Question: I'm trying to learn how to run a Spring MVC project on a server (still very new at this), and I'm getting an http 404 error.. I'm using Eclipse Luna 4.4.1, Java 7, Spring 4.1.4 and Pivotal tc server 3.0.2 on a Windows 7 machine. Before I go further, let me say that I get the same 404 error when creating a simple practice project using Tomcat 7, so I think the problem is somewhere in my configuration of the servers (both in tc server and in Tomcat). Here is a screenshot showing my project directory, the servers I've tried running, and the error page:
The program code seems fine. When I run my HomeControllerTest (which I've basically gotten from the new 4th edition of Spring in Action by Craig Walls), it compiles and passes. Where else do I need to look to troubleshoot this problem?
'
package com.kwalker.practicewellness;
'''
import org.junit.Test;
import org.springframework.test.web.servlet.MockMvc;
import static org.springframework.test.web.servlet.setup.MockMvcBuilders.*;
import static org.springframework.test.web.servlet.request.MockMvcRequestBuilders.*;
import static org.springframework.test.web.servlet.result.MockMvcResultMatchers.*;
import com.kwalker.practicewellness.web.HomeController;
public class HomeControllerTest {
@Test
public void testHomePage() throws Exception {
HomeController controller = new HomeController();
MockMvc mockMvc = standaloneSetup(controller).build();
mockMvc.perform(get("/")).andExpect(view().name("home"));
}
}
'''
'
Here is the HomeController class:
'''
package com.kwalker.practicewellness.web;
import org.springframework.stereotype.Controller;
import org.springframework.web.bind.annotation.RequestMapping;
import org.springframework.web.bind.annotation.RequestMethod;
@Controller
public class HomeController {
@RequestMapping(value="/", method=RequestMethod.GET)
public String home() {
return "home";
}
}
'''
Here is the WellnessWebAppInitializer:
'''
package com.kwalker.practicewellness.config;
import org.springframework.web.servlet.support.AbstractAnnotationConfigDispatcherServletInitializer;
public class WellnessWebAppInitializer extends
AbstractAnnotationConfigDispatcherServletInitializer {
@Override
protected Class<?>[] getRootConfigClasses() {
return new Class<?>[] { RootConfig.class };
}
@Override
protected Class<?>[] getServletConfigClasses() {
return new Class<?>[] { WebConfig.class };
}
@Override
protected String[] getServletMappings() {
return new String[] { "/" };
}
}
'''
Here is the RootConfig:
'''
package com.kwalker.practicewellness.config;
import org.springframework.context.annotation.ComponentScan;
import org.springframework.context.annotation.ComponentScan.Filter;
import org.springframework.context.annotation.Configuration;
import org.springframework.context.annotation.FilterType;
import org.springframework.web.servlet.config.annotation.EnableWebMvc;
@Configuration
@ComponentScan(basePackages={"practicewellness"},
excludeFilters={@Filter(type=FilterType.ANNOTATION, value=EnableWebMvc.class)})
public class RootConfig {
}
'''
Here is WebConfig:
'''
package com.kwalker.practicewellness.config;
import org.springframework.context.annotation.Bean;
import org.springframework.context.annotation.ComponentScan;
import org.springframework.context.annotation.Configuration;
import org.springframework.web.servlet.ViewResolver;
import org.springframework.web.servlet.config.annotation.DefaultServletHandlerConfigurer;
import org.springframework.web.servlet.config.annotation.EnableWebMvc;
import org.springframework.web.servlet.config.annotation.WebMvcConfigurerAdapter;
import org.springframework.web.servlet.view.InternalResourceViewResolver;
@Configuration
@EnableWebMvc
@ComponentScan("practicewellness.web")
public class WebConfig extends WebMvcConfigurerAdapter {
@Bean
public ViewResolver viewResolver() {
InternalResourceViewResolver resolver = new InternalResourceViewResolver();
resolver.setPrefix("/WEB-INF/views/");
resolver.setSuffix(".jsp");
resolver.setExposeContextBeansAsAttributes(true);
return resolver;
}
@Override
public void configureDefaultServletHandling(DefaultServletHandlerConfigurer configurer) {
configurer.enable();
}
}
'''
Here is the home.jsp page:
'''
<%@ taglib uri="http://java.sun.com/jsp/jstl/core" prefix="c" %>
<%@ page session="false" %>
<html>
<head>
<title>Welcome</title>
<link rel="stylesheet"
type="text/css"
href="<c:url value="/resources/style.css"/>">
</head>
<body>
<h1>
Welcome to Vital Potential!
</h1>
<P> The time on the server is ${serverTime}. </P>
</body>
</html>
'''
Here is the output from Maven build:
'''
[INFO] Scanning for projects...
[INFO]
[INFO] Using the builder org.apache.maven.lifecycle.internal.builder.singlethreaded.SingleThreadedBuilder with a thread count of 1
[INFO]
[INFO] ------------------------------------------------------------------------
[INFO] Building Practice Wellness 1.0.0-BUILD-SNAPSHOT
[INFO] ------------------------------------------------------------------------
[INFO]
[INFO] --- maven-resources-plugin:2.6:resources (default-resources) @ practicewellness ---
[WARNING] Using platform encoding (Cp1252 actually) to copy filtered resources, i.e. build is platform dependent!
[INFO] Copying 1 resource
[INFO]
[INFO] --- maven-compiler-plugin:3.2:compile (default-compile) @ practicewellness ---
[INFO] Nothing to compile - all classes are up to date
[INFO] ------------------------------------------------------------------------
[INFO] BUILD SUCCESS
[INFO] ------------------------------------------------------------------------
[INFO] Total time: 1.954 s
[INFO] Finished at: 2015-01-04T10:37:59-07:00
[INFO] Final Memory: 8M/115M
[INFO] ------------------------------------------------------------------------
'''
Here is the output on the Console: (only one WARNING, and it's the same warning they get on the training video I'm watching, which runs fine for them):
'''
Jan 04, 2015 10:42:37 AM org.apache.tomcat.util.digester.SetPropertiesRule begin
WARNING: [SetPropertiesRule]{Server/Service/Engine/Host/Context} Setting property 'source' to 'org.eclipse.jst.jee.server:Practice Wellness' did not find a matching property.
Jan 04, 2015 10:42:37 AM org.apache.catalina.startup.VersionLoggerListener log
INFO: Server version: Apache Tomcat/7.0.57
Jan 04, 2015 10:42:37 AM org.apache.catalina.startup.VersionLoggerListener log
INFO: Server built: Nov 3 2014 08:39:16 UTC
Jan 04, 2015 10:42:37 AM org.apache.catalina.startup.VersionLoggerListener log
INFO: Server number: 7.0.57.0
Jan 04, 2015 10:42:37 AM org.apache.catalina.startup.VersionLoggerListener log
INFO: OS Name: Windows 7
Jan 04, 2015 10:42:37 AM org.apache.catalina.startup.VersionLoggerListener log
INFO: OS Version: 6.1
Jan 04, 2015 10:42:37 AM org.apache.catalina.startup.VersionLoggerListener log
INFO: Architecture: amd64
Jan 04, 2015 10:42:37 AM org.apache.catalina.startup.VersionLoggerListener log
INFO: JAVA_HOME: C:\Program Files\Java\jdk1.7.0_71\jre
Jan 04, 2015 10:42:37 AM org.apache.catalina.startup.VersionLoggerListener log
INFO: JVM Version: 1.7.0_71-b14
Jan 04, 2015 10:42:37 AM org.apache.catalina.startup.VersionLoggerListener log
INFO: JVM Vendor: Oracle Corporation
Jan 04, 2015 10:42:37 AM org.apache.catalina.startup.VersionLoggerListener log
INFO: CATALINA_BASE: C:\Users\kyle\workspace\.metadata\.plugins\org.eclipse.wst.server.core\tmp2
Jan 04, 2015 10:42:37 AM org.apache.catalina.startup.VersionLoggerListener log
INFO: CATALINA_HOME: C:\Apache-Tomcat\apache-tomcat-7.0.57
Jan 04, 2015 10:42:37 AM org.apache.catalina.startup.VersionLoggerListener log
INFO: Command line argument: - Dcatalina.base=C:\Users\kyle\workspace\.metadata\.plugins\org.eclipse.wst.server.core\tmp2
Jan 04, 2015 10:42:37 AM org.apache.catalina.startup.VersionLoggerListener log
INFO: Command line argument: -Dcatalina.home=C:\Apache-Tomcat\apache-tomcat-7.0.57
Jan 04, 2015 10:42:37 AM org.apache.catalina.startup.VersionLoggerListener log
INFO: Command line argument: - Dwtp.deploy=C:\Users\kyle\workspace\.metadata\.plugins\org.eclipse.wst.server.core\tmp2\wtpwebapps
Jan 04, 2015 10:42:37 AM org.apache.catalina.startup.VersionLoggerListener log
INFO: Command line argument: -Djava.endorsed.dirs=C:\Apache-Tomcat\apache-tomcat-7.0.57\endorsed
Jan 04, 2015 10:42:37 AM org.apache.catalina.startup.VersionLoggerListener log
INFO: Command line argument: -Dfile.encoding=Cp1252
Jan 04, 2015 10:42:37 AM org.apache.catalina.core.AprLifecycleListener lifecycleEvent
INFO: The APR based Apache Tomcat Native library which allows optimal performance in production environments was not found on the java.library.path: C:\Program Files\Java\jdk1.7.0_71\bin;C:\Windows\Sun\Java\bin;C:\Windows\system32;C:\Windows;C:\ProgramData\Orac le\Java\javapath;C:\Program Files (x86)\HP SimplePass 2011\x64;C:\Program Files (x86)\HP SimplePass 2011\;;C:\Program Files\Broadcom\Broadcom 802.11\Driver;;C:\Program Files\Common Files\Microsoft Shared\Windows Live;C:\Program Files (x86)\Common Files\Microsoft Shared\Windows Live;C:\Windows\system32;C:\Windows;C:\Windows\System32\Wbem;C:\Windows\System32\WindowsPowerShell\v1.0\;C:\Program Files (x86)\Common Files\Roxio Shared\DLLShared\;C:\Program Files (x86)\Common Files\Roxio Shared\DLLShared\;C:\Program Files (x86)\Common Files\Roxio Shared\12.0\DLLShared\;C:\Program Files (x86)\Windows Live\Shared;C:\Program Files\WIDCOMM\Bluetooth Software\;C:\Program Files\WIDCOMM\Bluetooth Software\syswow64;C:\Program Files\Broadcom\WHL\;C:\Program Files\Broadcom\WHL\syswow64;C:\Program Files\Broadcom\WHL\SysWow64\;C:\Program Files\Broadcom\WHL\SysWow64\syswow64;C:\Program Files (x86)\Intel\Services\IPT\;C:\Program Files\Java\jdk1.8.0_25\bin;C:\Program Files\Gradle\Gradle- 2.0\gradle-2.2.1\bin;.
Jan 04, 2015 10:42:37 AM org.apache.coyote.AbstractProtocol init
INFO: Initializing ProtocolHandler ["http-bio-8080"]
Jan 04, 2015 10:42:37 AM org.apache.coyote.AbstractProtocol init
INFO: Initializing ProtocolHandler ["ajp-bio-8009"]
Jan 04, 2015 10:42:37 AM org.apache.catalina.startup.Catalina load
INFO: Initialization processed in 911 ms
Jan 04, 2015 10:42:38 AM org.apache.catalina.core.StandardService startInternal
INFO: Starting service Catalina
Jan 04, 2015 10:42:38 AM org.apache.catalina.core.StandardEngine startInternal
INFO: Starting Servlet Engine: Apache Tomcat/7.0.57
Jan 04, 2015 10:42:40 AM org.apache.catalina.core.ApplicationContext log
INFO: Spring WebApplicationInitializers detected on classpath: [com.kwalker.practicewellness.config.WellnessWebAppInitializer@4eda480b]
Jan 04, 2015 10:42:40 AM org.apache.catalina.core.ApplicationContext log
INFO: Initializing Spring root WebApplicationContext
INFO : org.springframework.web.context.ContextLoader - Root WebApplicationContext: initialization started
INFO : org.springframework.web.context.support.AnnotationConfigWebApplicationContext - Refreshing Root WebApplicationContext: startup date [Sun Jan 04 10:42:40 MST 2015]; root of context hierarchy
INFO : org.springframework.web.context.support.AnnotationConfigWebApplicationContext - Registering annotated classes: [class com.kwalker.practicewellness.config.RootConfig]
INFO : org.springframework.beans.factory.annotation.AutowiredAnnotationBeanPostProcessor - JSR-330 'javax.inject.Inject' annotation found and supported for autowiring
INFO : org.springframework.web.context.ContextLoader - Root WebApplicationContext: initialization completed in 524 ms
INFO : org.springframework.web.servlet.DispatcherServlet - FrameworkServlet 'dispatcher': initialization started
Jan 04, 2015 10:42:41 AM org.apache.catalina.core.ApplicationContext log
INFO: Initializing Spring FrameworkServlet 'dispatcher'
INFO : org.springframework.web.context.support.AnnotationConfigWebApplicationContext - Refreshing WebApplicationContext for namespace 'dispatcher-servlet': startup date [Sun Jan 04 10:42:41 MST 2015]; parent: Root WebApplicationContext
INFO : org.springframework.web.context.support.AnnotationConfigWebApplicationContext - Registering annotated classes: [class com.kwalker.practicewellness.config.WebConfig]
INFO : org.springframework.beans.factory.annotation.AutowiredAnnotationBeanPostProcessor - JSR-330 'javax.inject.Inject' annotation found and supported for autowiring
INFO : org.springframework.web.servlet.handler.SimpleUrlHandlerMapping - Mapped URL path [/**] onto handler of type [class org.springframework.web.servlet.resource.DefaultServletHttpRequestHandler]
INFO : org.springframework.web.servlet.mvc.method.annotation.RequestMappingHandlerAdapter - Looking for @ControllerAdvice: WebApplicationContext for namespace 'dispatcher-servlet': startup date [Sun Jan 04 10:42:41 MST 2015]; parent: Root WebApplicationContext
INFO : org.springframework.web.servlet.DispatcherServlet - FrameworkServlet 'dispatcher': initialization completed in 1029 ms
Jan 04, 2015 10:42:42 AM org.apache.coyote.AbstractProtocol start
INFO: Starting ProtocolHandler ["http-bio-8080"]
Jan 04, 2015 10:42:42 AM org.apache.coyote.AbstractProtocol start
INFO: Starting ProtocolHandler ["ajp-bio-8009"]
Jan 04, 2015 10:42:42 AM org.apache.catalina.startup.Catalina start
INFO: Server startup in 4348 ms
'''
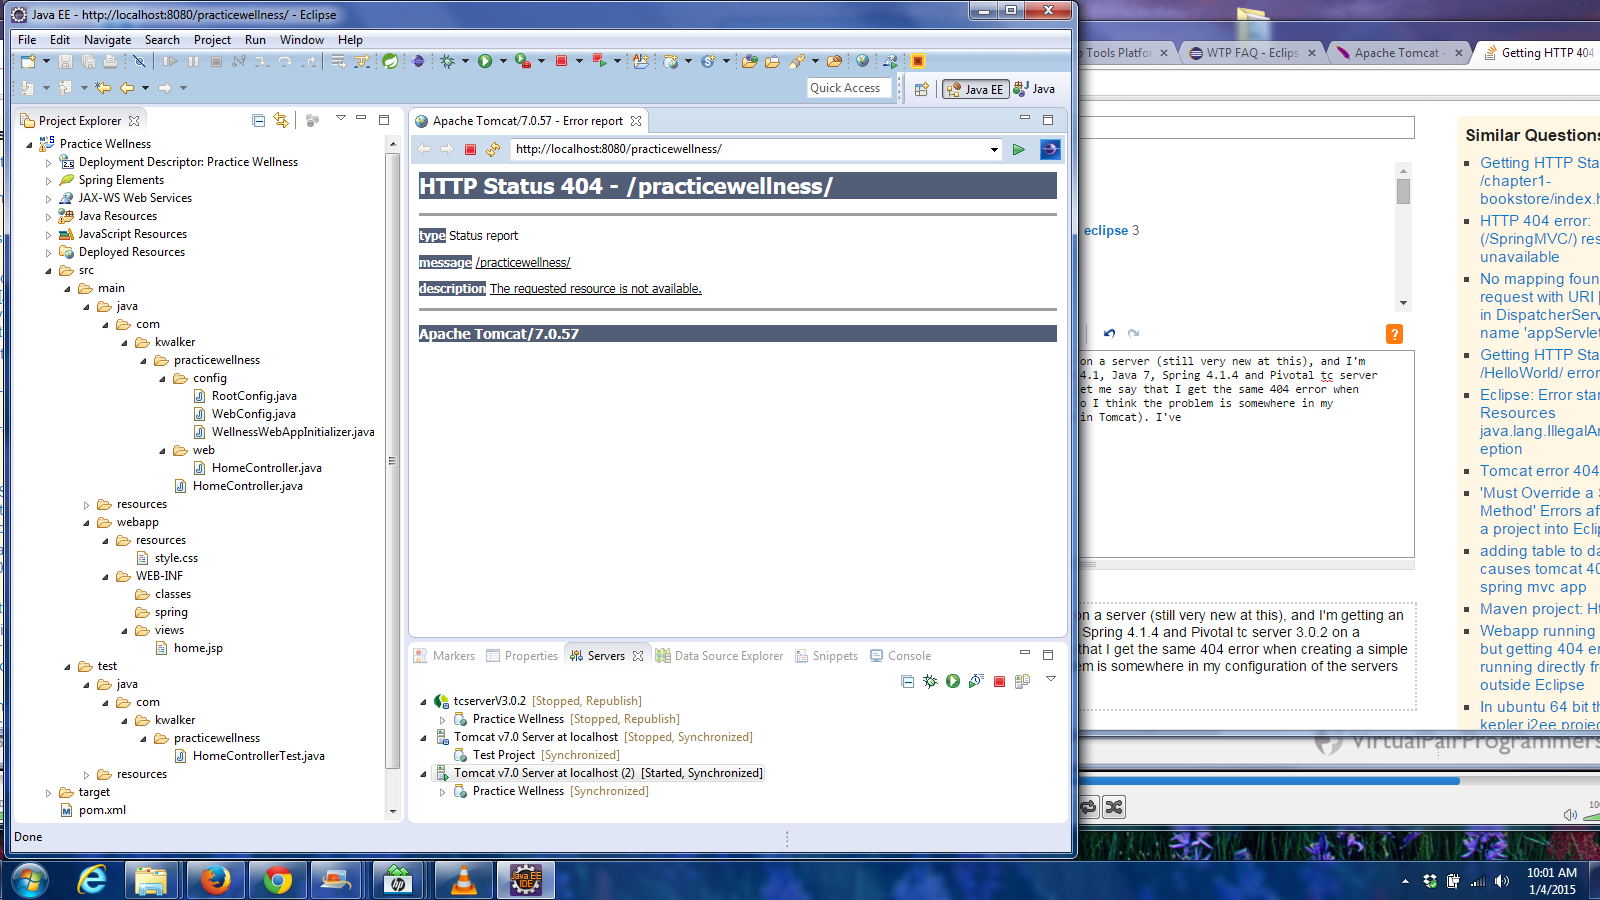
Answer: It looks like in all your config you're using the '@ComponentScan' incorrectly - the base package name is missing the 'com.kwalker.' part - my guess is that the component scan isn't picking up your home controller.
Try updating the base package in your configs to full package name.
Also, if you start the server in INFO logging mode you should get details of all the controller/paths that have been registered - that might shed some more light on it.